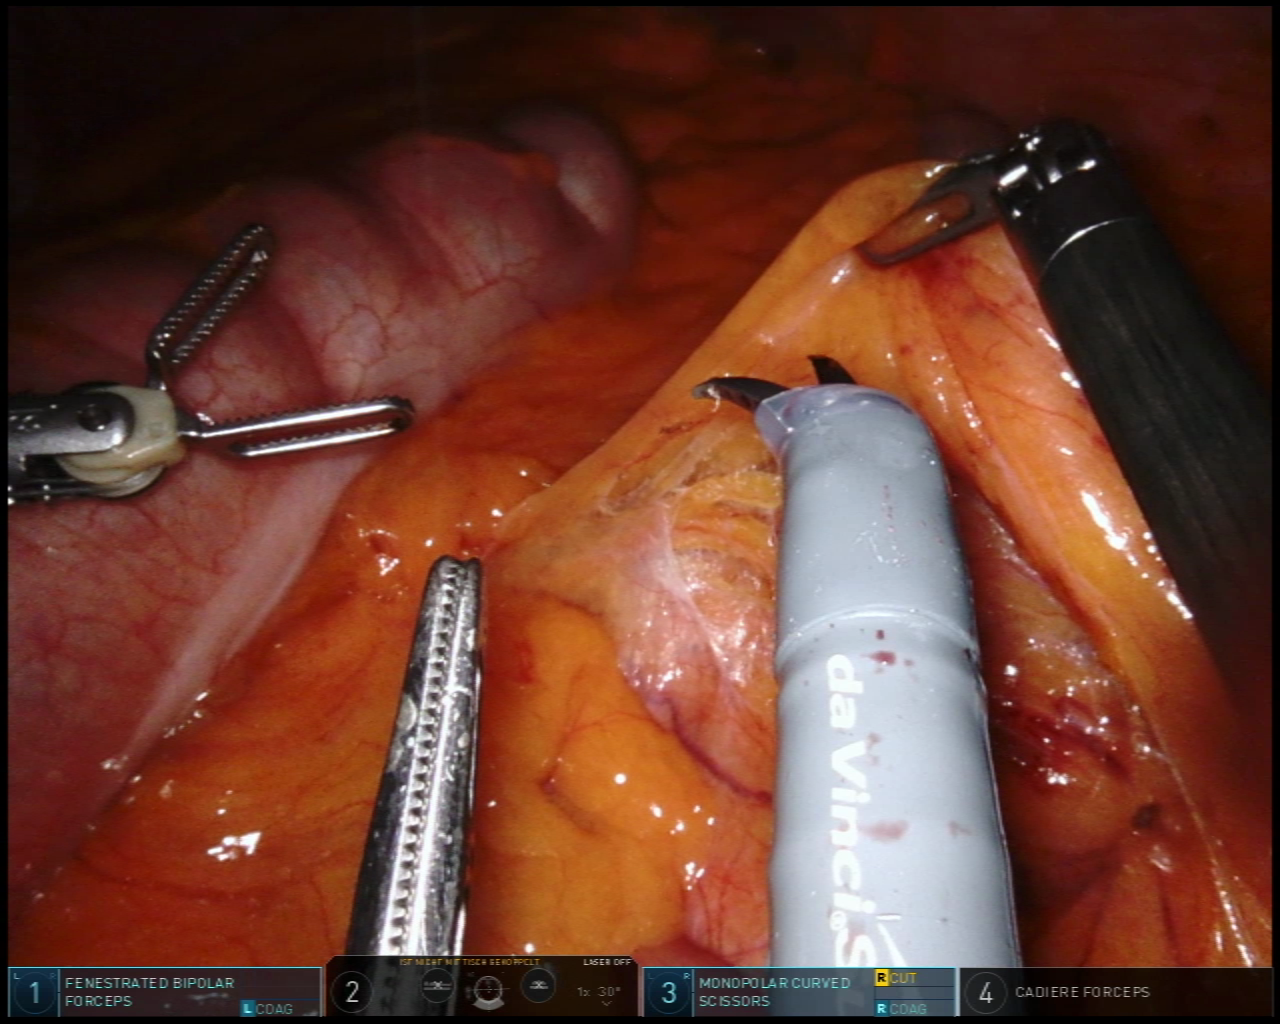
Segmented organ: colon
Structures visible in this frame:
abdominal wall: no
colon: yes
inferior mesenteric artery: no
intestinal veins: no
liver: no
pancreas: no
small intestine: no
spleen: no
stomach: no
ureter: no
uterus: no
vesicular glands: no